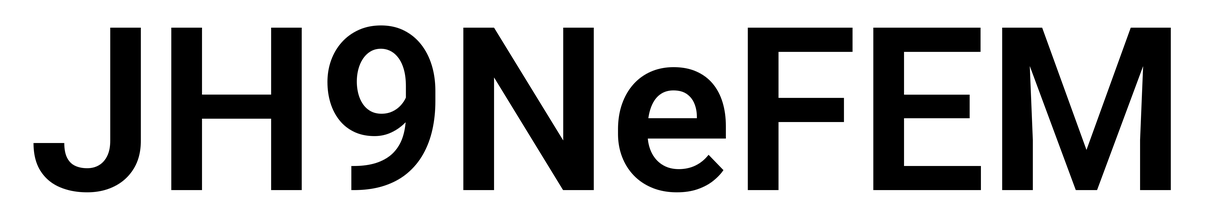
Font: Roboto_SemiBold